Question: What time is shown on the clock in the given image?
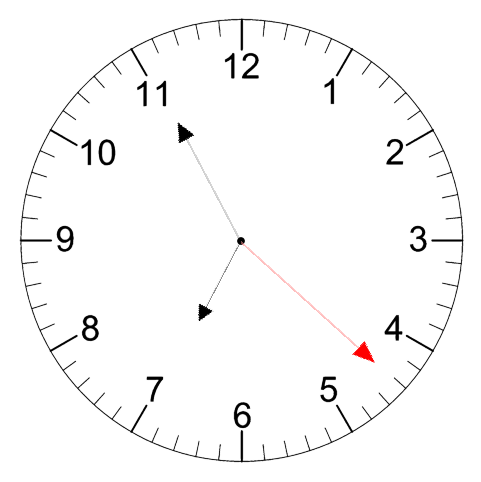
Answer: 06:55:22